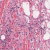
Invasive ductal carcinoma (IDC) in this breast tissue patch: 1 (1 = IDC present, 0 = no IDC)